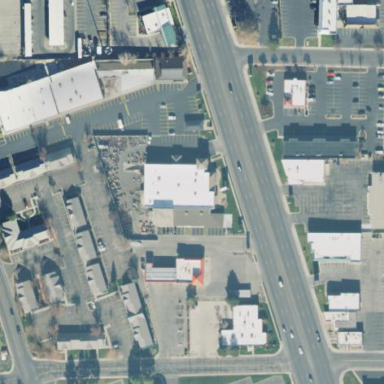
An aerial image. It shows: Commercial area.